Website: home-depot
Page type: billing-address
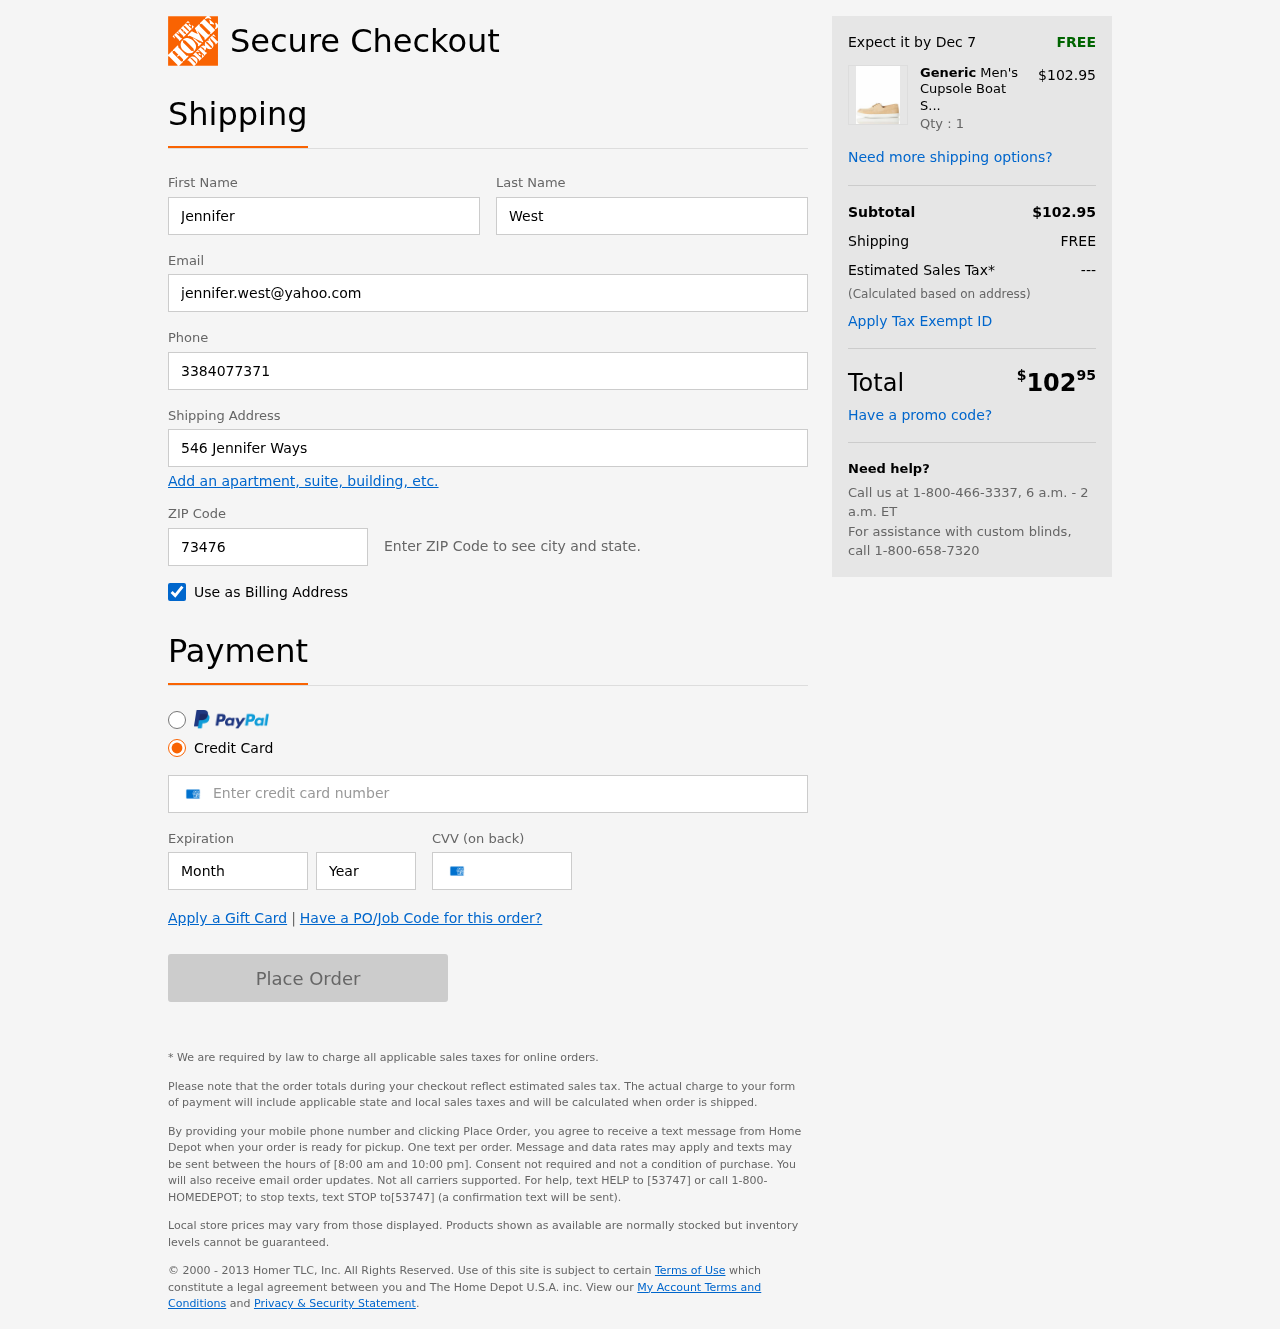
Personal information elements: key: PII_FIRSTNAME
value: Jennifer
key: PII_LASTNAME
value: West
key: PII_EMAIL
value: jennifer.west@yahoo.com
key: PII_PHONE
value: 3384077371
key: PII_STREET
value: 546 Jennifer Ways
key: PII_POSTCODE
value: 73476
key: PII_CARD_NUMBER
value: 3753 0185 0097 220
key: PII_CARD_EXPIRY_MONTH
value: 05
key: PII_CARD_CVV
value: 6898
Product elements: key: PRODUCT1_BRAND
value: Generic
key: PRODUCT1_NAME
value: Men's Cupsole Boat Shoe, Beige Suede, 9.5 us
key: PRODUCT1_PRICE
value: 102.95
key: PRODUCT1_QUANTITY
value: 1
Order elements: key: ORDER_DELIVERY_DATE
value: Dec 7
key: ORDER_SUBTOTAL
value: $102.95
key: ORDER_SHIPPING_COST
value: FREE
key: ORDER_TAX
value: ---
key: ORDER_TOTAL2
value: $10295